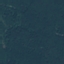
Land use / land cover: Forest